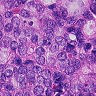
Metastatic tissue present: yes